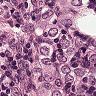
Metastatic tissue present: yes